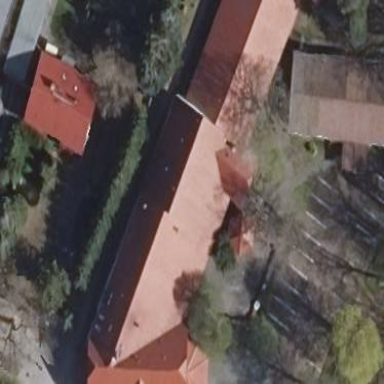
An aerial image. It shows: Hotel building.